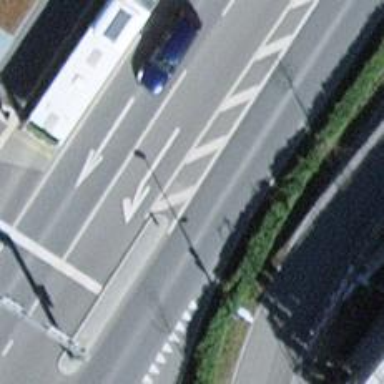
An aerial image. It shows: Public transport stop position.